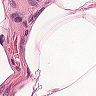
Metastatic tissue present: no